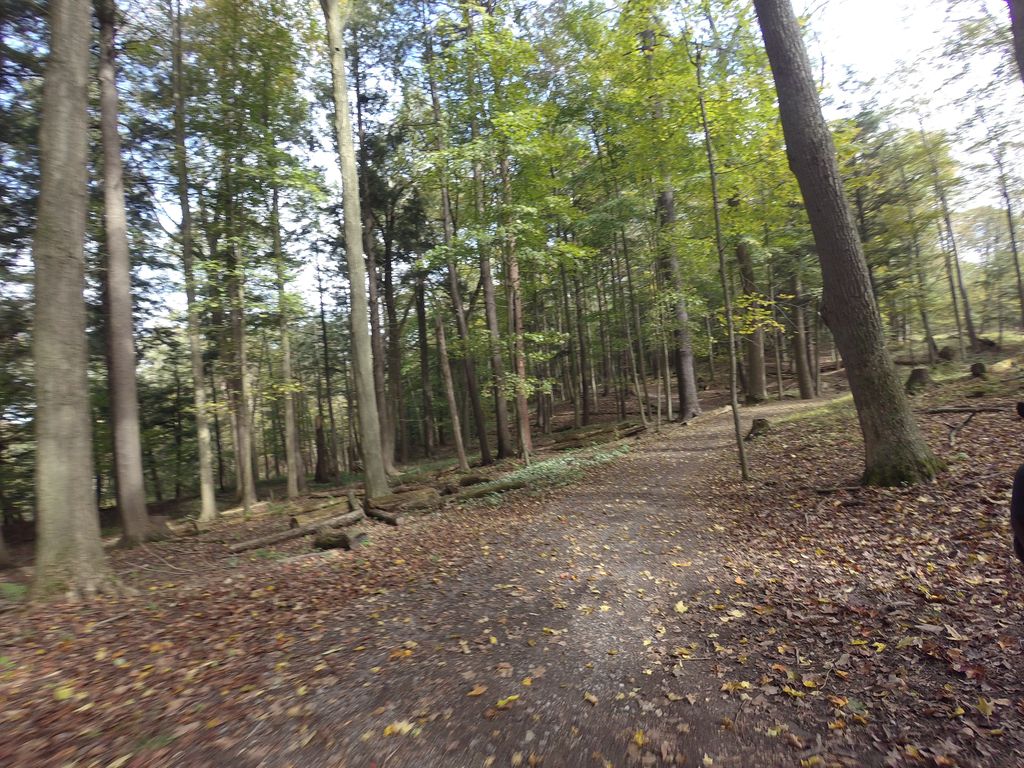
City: hamilton